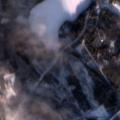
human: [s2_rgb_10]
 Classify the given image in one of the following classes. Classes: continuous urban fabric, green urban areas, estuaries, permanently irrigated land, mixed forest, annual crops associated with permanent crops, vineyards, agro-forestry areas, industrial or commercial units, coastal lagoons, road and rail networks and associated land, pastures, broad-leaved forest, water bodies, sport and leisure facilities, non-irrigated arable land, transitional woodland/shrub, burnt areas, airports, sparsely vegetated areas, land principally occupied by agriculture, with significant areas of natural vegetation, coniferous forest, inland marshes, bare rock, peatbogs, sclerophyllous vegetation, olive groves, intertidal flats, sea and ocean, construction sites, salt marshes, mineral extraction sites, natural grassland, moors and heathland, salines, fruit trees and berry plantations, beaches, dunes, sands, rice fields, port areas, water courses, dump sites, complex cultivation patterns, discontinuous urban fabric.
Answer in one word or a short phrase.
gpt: broad-leaved forest, mixed forest, transitional woodland/shrub, water bodies